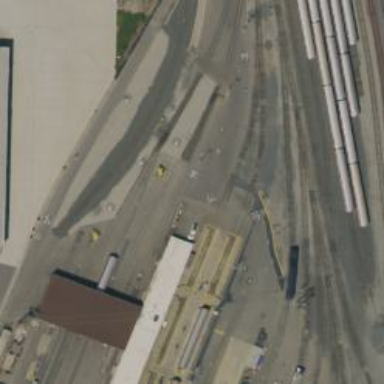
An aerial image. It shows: Yard meant for services.